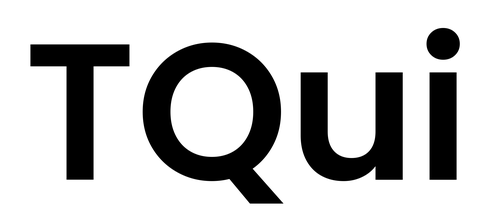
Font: Poppins-SemiBold